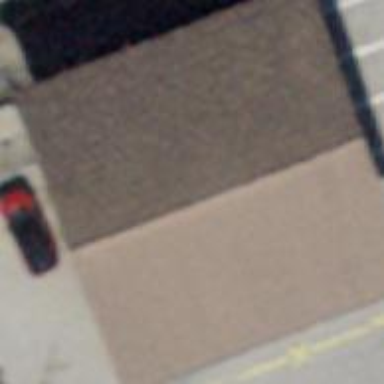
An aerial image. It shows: Commercial building.